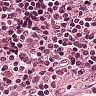
Metastatic tissue present: no